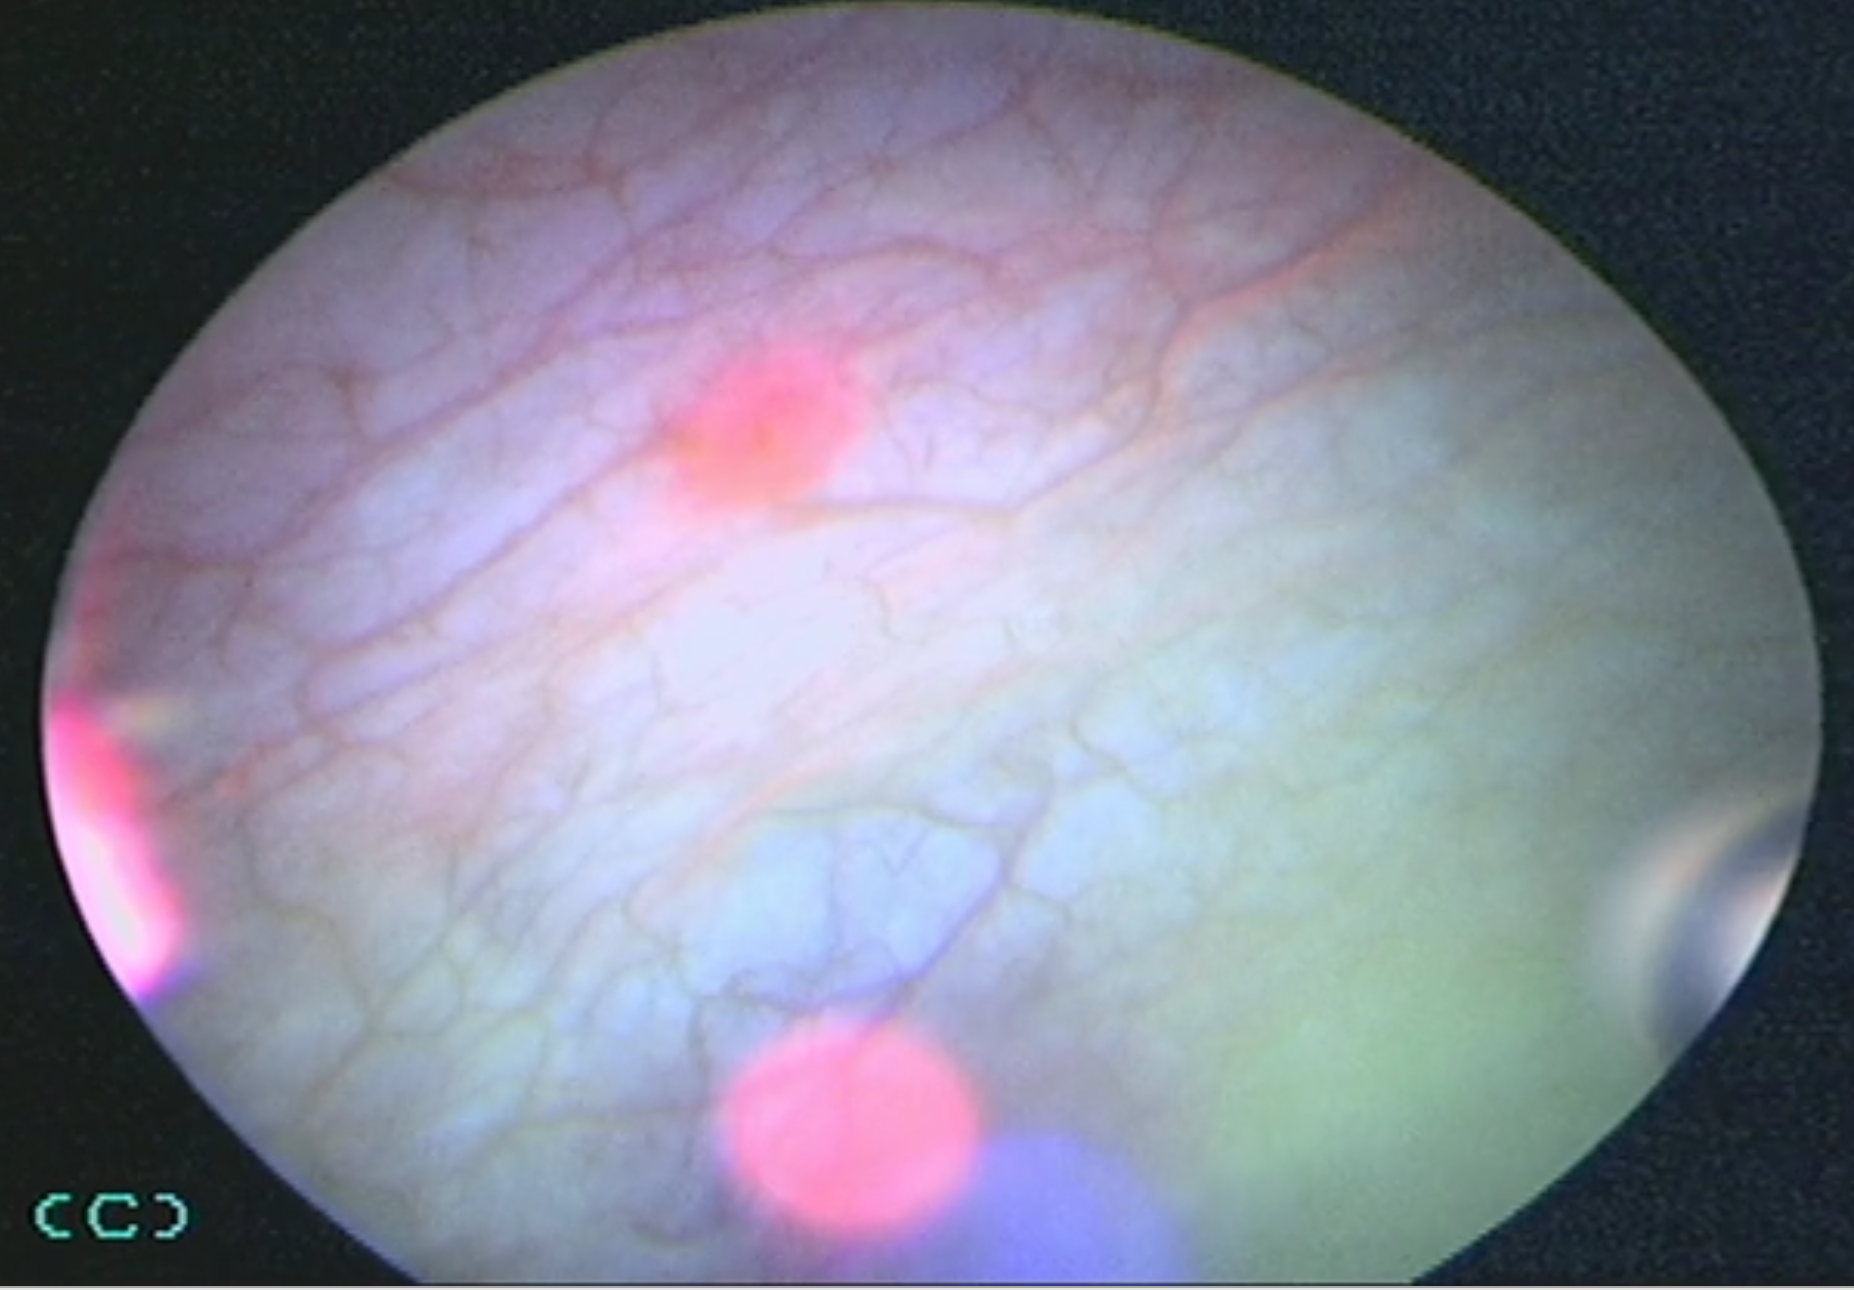
Modality: BLC
Class: Non-malignant
Subclass: InflammationNOS
Lesion: L1
Morphology: Papillary
Bladder cancer association: No